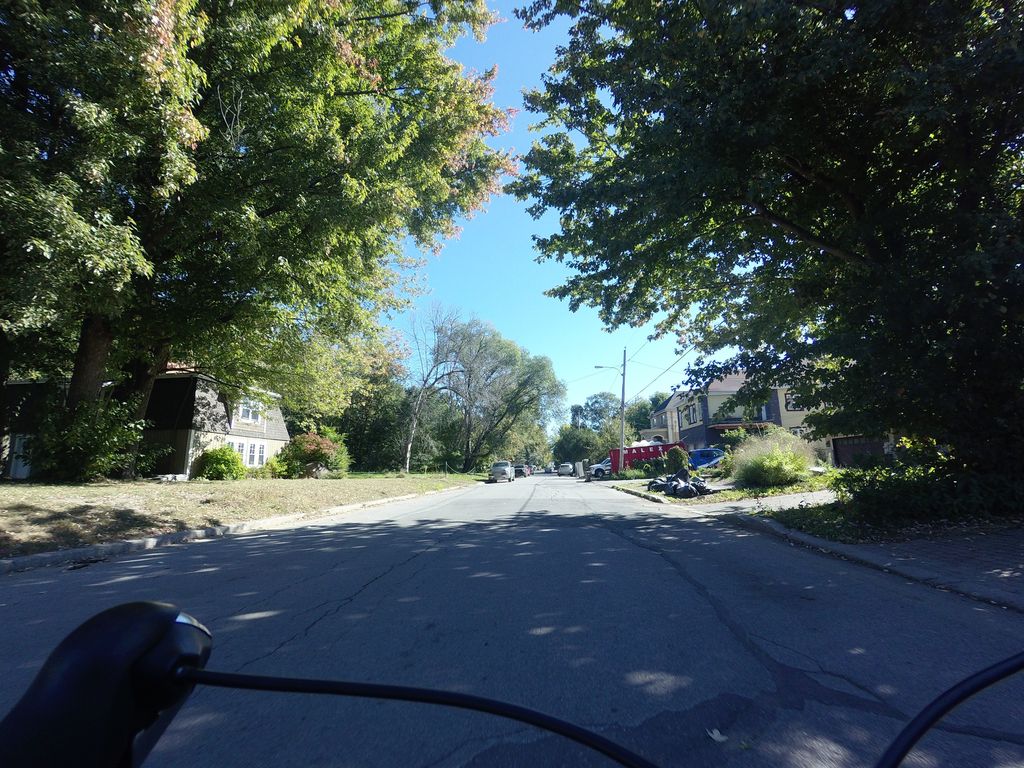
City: ottawa-gatineau